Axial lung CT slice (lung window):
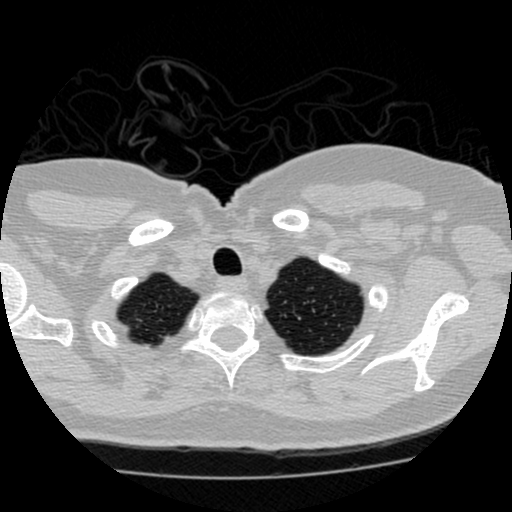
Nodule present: no